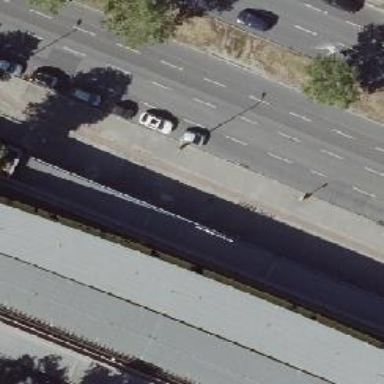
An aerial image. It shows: Subway entrance for public transport.